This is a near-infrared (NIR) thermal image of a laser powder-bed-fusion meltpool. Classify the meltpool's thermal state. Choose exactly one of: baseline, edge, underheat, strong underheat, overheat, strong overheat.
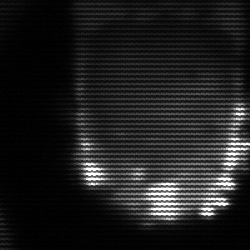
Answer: baseline